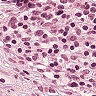
Metastatic tissue present: no